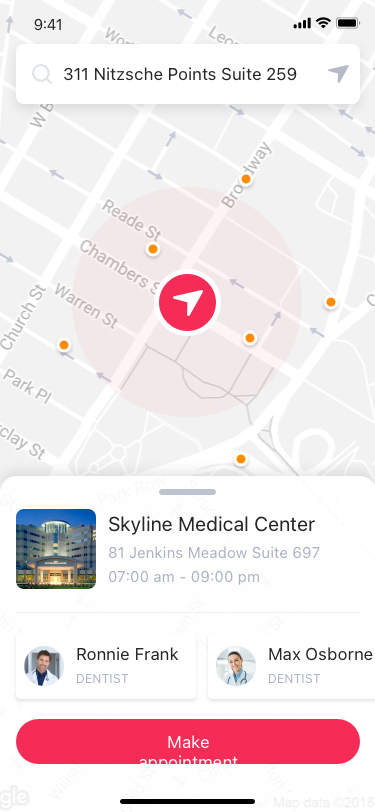
Text in this UI design:
311 Nitzsche Points Suite 259
Skyline Medical Center
81 Jenkins Meadow Suite 697
07:00 am - 09:00 pm
Make appointment
Ronnie Frank
Dentist
Max Osborne
Dentist